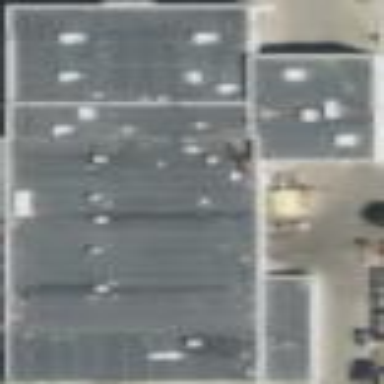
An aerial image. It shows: Car shop building.